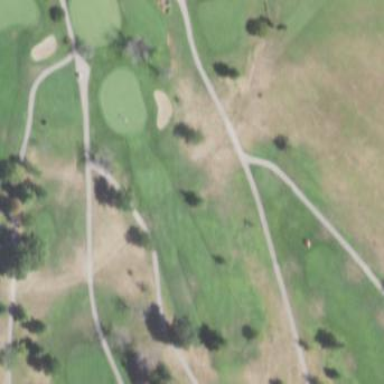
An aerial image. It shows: Grassy area designated as golf fairway.